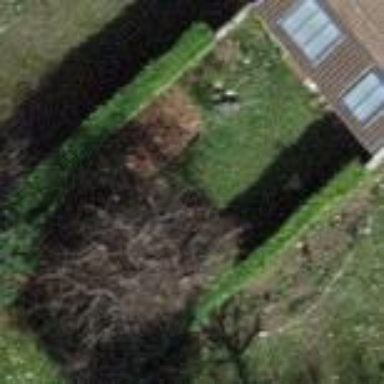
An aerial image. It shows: Garden surrounded by fence.